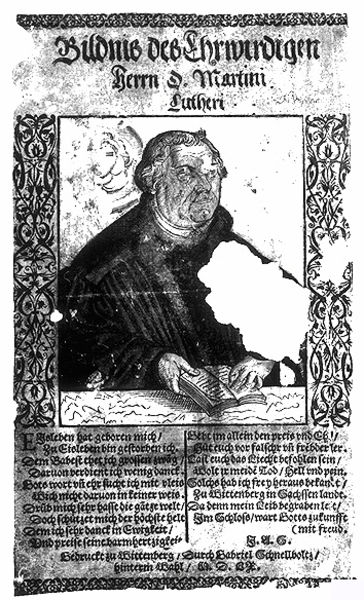
Titel: Bildnis des Martin Luther
Künstler: Gabriel Schnellboltz
Institution: (Seriendruck)
Schlagwörter: hand, kopf, mann, schatten, weiß, grau, licht, schwarz, stirn, tisch, blick, hochformat, muster, ornament, alt, band, bibel, böse, falten, gesicht, kragen, pelz, rahmen, bild, bildnis, herr, hände, portrait, porträt, kirche, geistlicher, haare, kutte, mantel, blatt, brustbild, locken, ranken, schrift, wangen, grafik, graphik, spalten, rand, dick, ernst, finster, lesen, ornamente, verzierung, deutsch, faltenwurf, kante, fett, buch, druck, druckgraphik, loch, radierung, stich, titel, seite, illustration, schwarzweiß, text, zeitung, strich, beschriftung, überschrift, titelblatt, fleck, buchdruck, buchseite, fragment, kaputt, talar, seiten, runzeln, mittelalter, mönch, luther, leser, gelehrter, lesend, vegetabil, kupferstich, fraktur, pflanzlich, beschädigung, ornat, riss, hochnäsig, defekt, latein, coloriert, lücke, des, martin, reformation, buchillustration, beschädigt, artikel, majuskel, evangelium, martin luther, seriendruck, feist, fehlen, pamphlet, reformator, mitschrift, zierwerk, gleichnis, übersetzung, abgehoben, schwsarz, epistel, zweispaltig, fesit, pampleth, 1550, grantig, kranach, ehrüwrdigen, streitschrift, lochfrass, mumhang